【题型】解答题　【知识点】立体几何　【难度】easy
如图，在圆柱中，底面直径$AB$等于母线$AD$，点$E$在底面的圆周上，点$F$在线段$DE$上.
（1）求证：$AF \perp BE$；

（2）若点$E$是$\overset{\frown}{AB}$的中点，求直线$DE$与平面$ABD$所成角的大小.

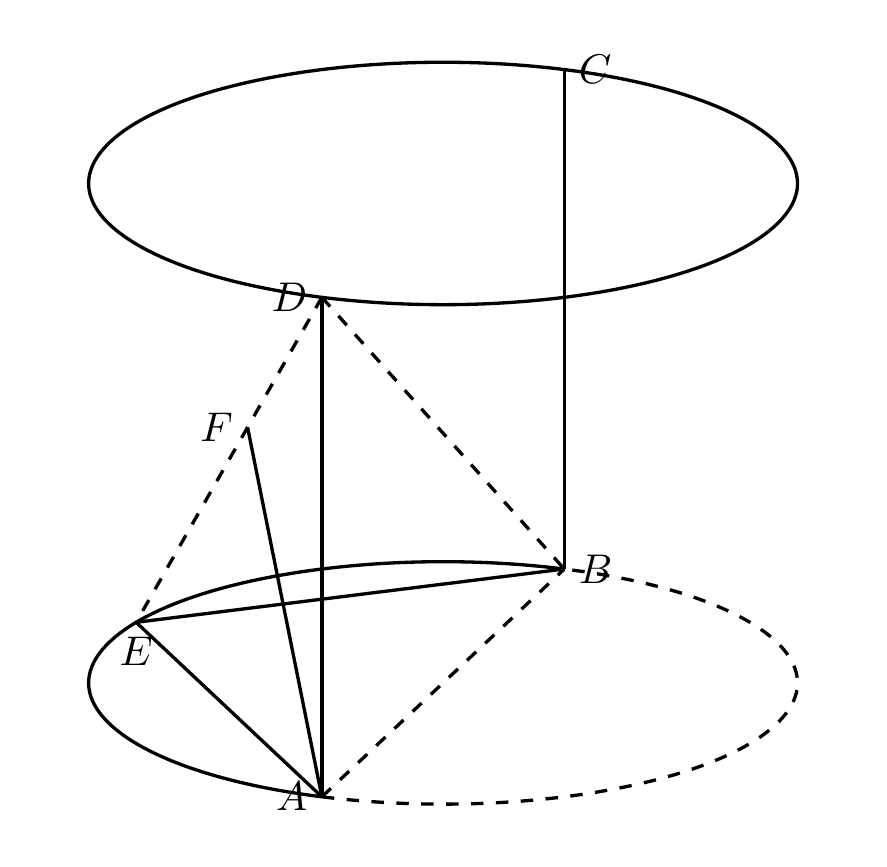
【解答】
【答案】（1）证明过程请见解答；（2）$\arctan\frac{\sqrt{5}}{5}$.

【分析】（1）先利用线面垂直的判定定理证明$BE \perp$平面$ADE$，再由线面垂直的性质定理，即可得证；

（2）取$AB$的中点$O$，连接$OE$，$OD$，先证$OE \perp$平面$ABD$，从而知$\angle ODE$即为所求，再结合勾股定理与锐角三角函数，求解即可.

【解答】（1）证明：由圆柱的性质知，$AD \perp$平面$ABE$，
因为$BE \subset$平面$ABE$，所以$AD \perp BE$，
又点$E$在底面的圆周上，所以$AE \perp BE$，
因为$AD \cap AE = A$，$AD$、$AE \subset$平面$ADE$，
所以$BE \perp$平面$ADE$，
又$AF \subset$平面$ADE$，所以$AF \perp BE$.

（2）取$AB$的中点$O$，连接$OE$，$OD$，
因为点$E$是$\overset{\frown}{AB}$的中点，所以$OE \perp AB$，
因为$AD \perp$平面$ABE$，$OE \subset$平面$ABE$，所以$AD \perp OE$，
又$AB \cap AD = A$，$AB$，$AD \subset$平面$ABD$，
所以$OE \perp$平面$ABD$，
所以$\angle ODE$是直线$DE$与平面$ABD$所成角，

设$AB = AD = 2$，则$OA = OE = 1$，$OD = \sqrt{OA^2 + AD^2} = \sqrt{5}$，

所以$\tan\angle ODE = \frac{OE}{OD} = \frac{1}{\sqrt{5}} = \frac{\sqrt{5}}{5}$，

故直线$DE$与平面$ABD$所成角的大小为$\arctan\frac{\sqrt{5}}{5}$.

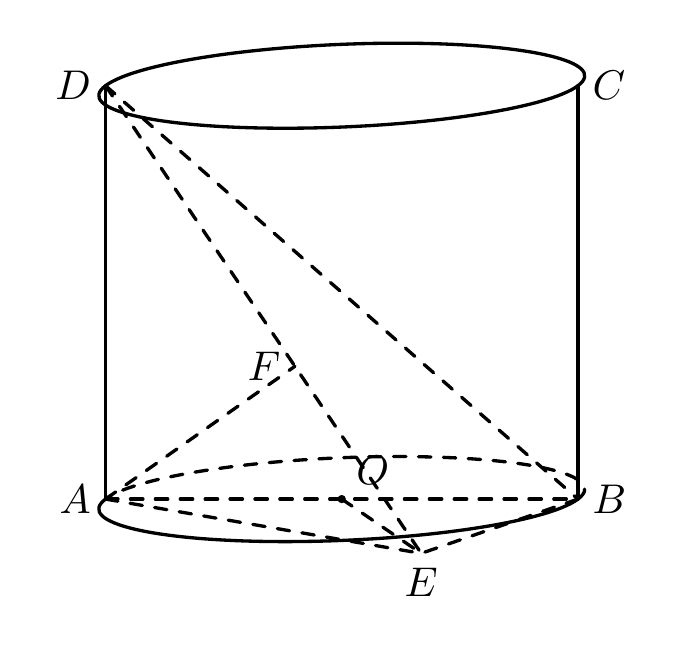